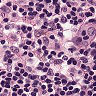
Metastatic tissue present: no